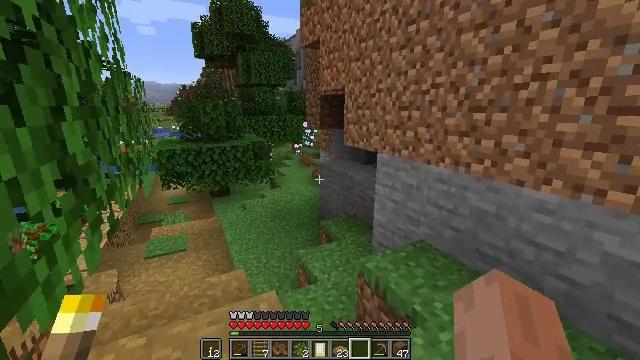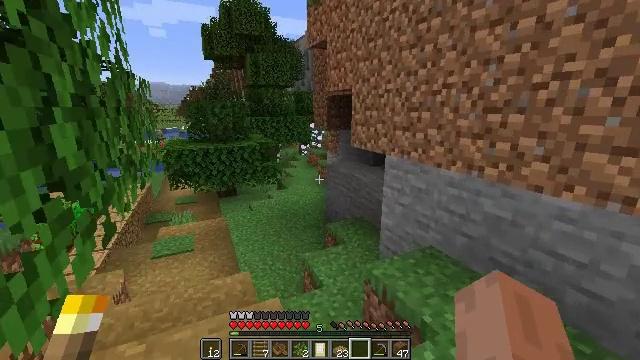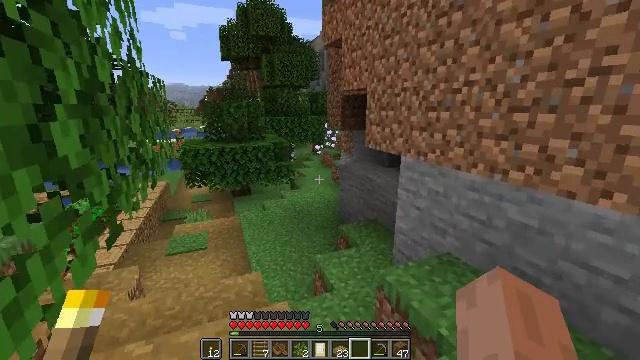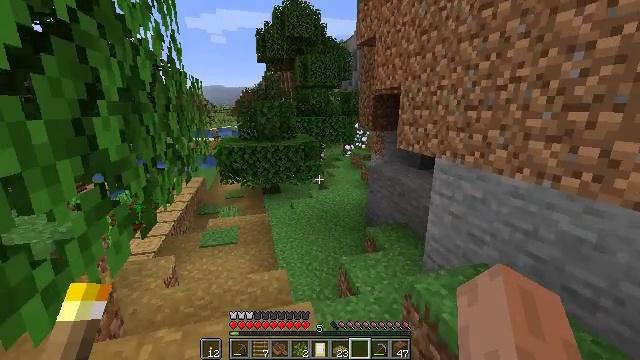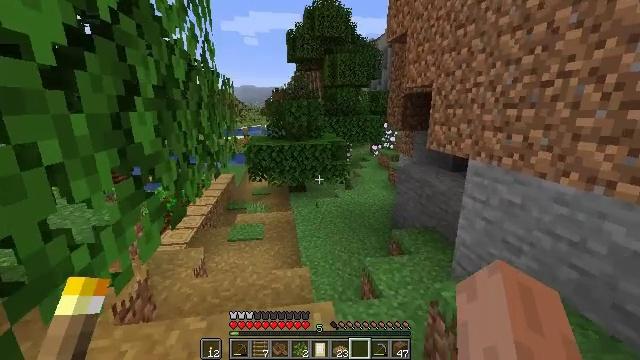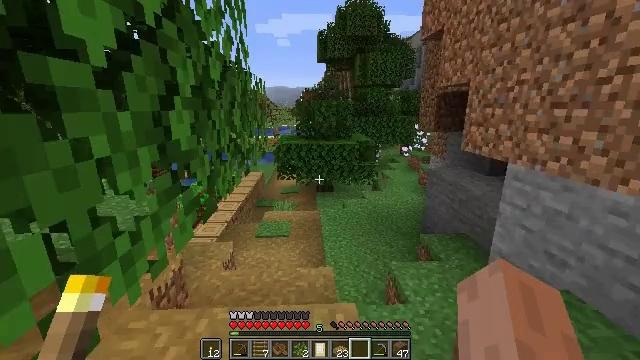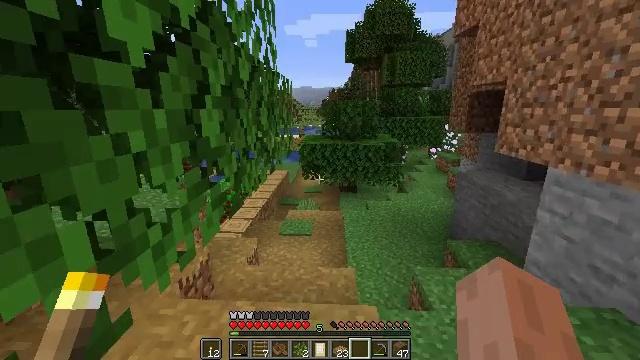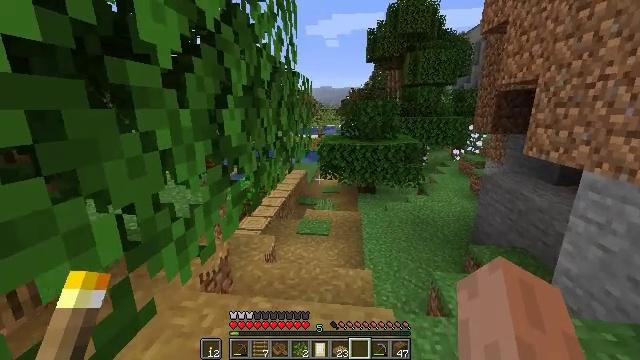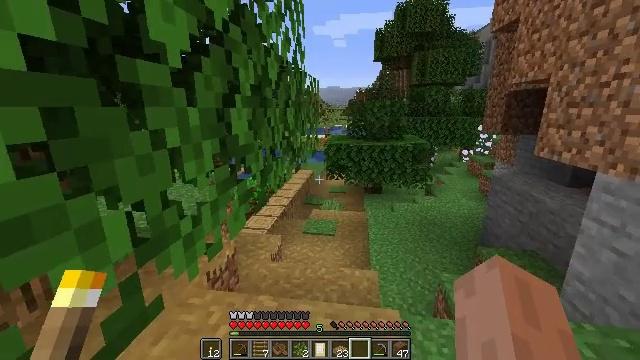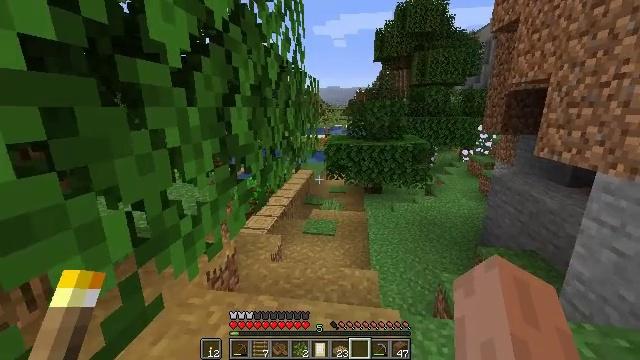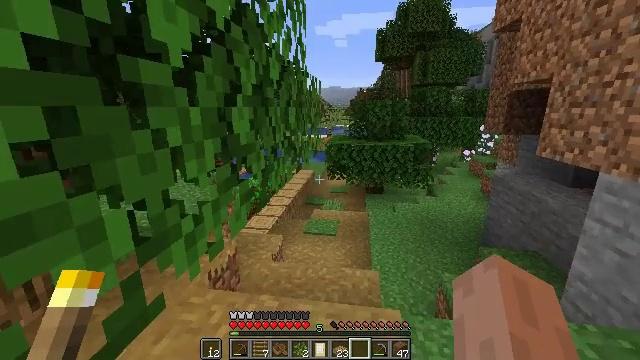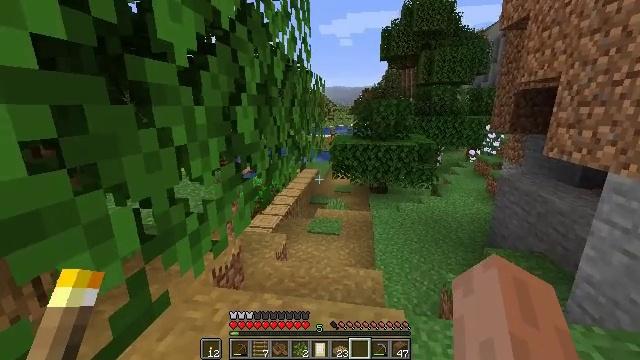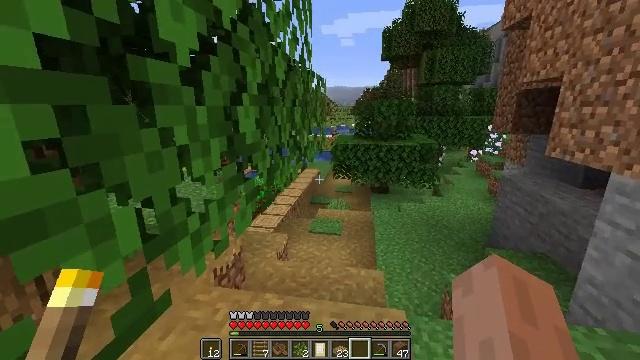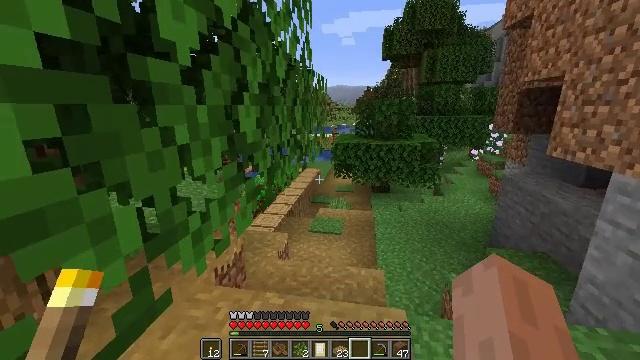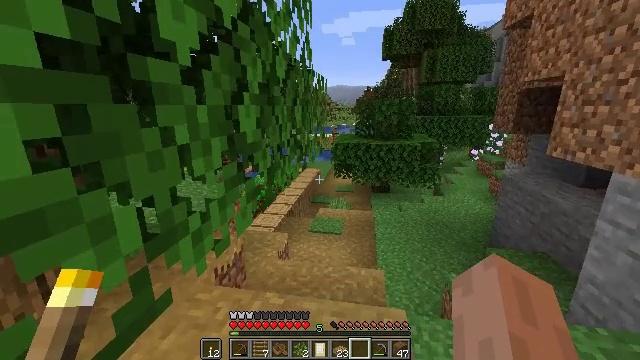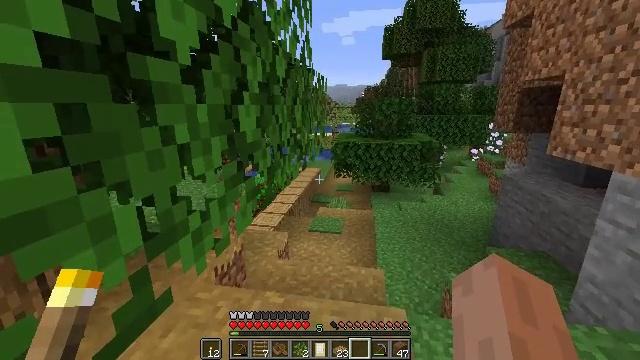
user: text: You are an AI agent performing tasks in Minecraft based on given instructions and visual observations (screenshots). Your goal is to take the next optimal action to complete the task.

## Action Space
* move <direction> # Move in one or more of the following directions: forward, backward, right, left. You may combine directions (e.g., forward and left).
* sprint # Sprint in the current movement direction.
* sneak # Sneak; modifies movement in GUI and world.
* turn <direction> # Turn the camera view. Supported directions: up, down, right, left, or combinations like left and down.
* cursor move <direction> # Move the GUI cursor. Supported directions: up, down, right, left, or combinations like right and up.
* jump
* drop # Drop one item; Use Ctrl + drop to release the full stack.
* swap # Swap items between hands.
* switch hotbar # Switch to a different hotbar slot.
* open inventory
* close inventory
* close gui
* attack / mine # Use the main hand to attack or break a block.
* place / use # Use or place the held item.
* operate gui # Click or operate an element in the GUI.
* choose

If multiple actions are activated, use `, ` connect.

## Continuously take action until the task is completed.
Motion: motion action
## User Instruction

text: Mine the cauldron block.
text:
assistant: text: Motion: turn left
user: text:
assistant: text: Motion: turn left
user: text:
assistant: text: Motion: turn left
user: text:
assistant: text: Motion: turn left
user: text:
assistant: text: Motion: turn left
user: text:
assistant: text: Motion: turn left
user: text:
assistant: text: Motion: turn left
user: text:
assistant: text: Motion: turn left
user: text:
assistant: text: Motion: no_op
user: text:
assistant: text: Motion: no_op
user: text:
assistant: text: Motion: no_op
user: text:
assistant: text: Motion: no_op
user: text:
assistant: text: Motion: no_op
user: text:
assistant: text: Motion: no_op
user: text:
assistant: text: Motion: no_op
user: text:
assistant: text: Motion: no_op
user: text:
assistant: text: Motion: no_op
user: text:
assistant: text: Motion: turn left
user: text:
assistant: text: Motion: move forward, turn left and down
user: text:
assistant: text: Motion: move forward, turn left and down
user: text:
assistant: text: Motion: move forward, turn left and down
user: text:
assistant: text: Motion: move forward, turn left
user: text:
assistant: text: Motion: move forward, turn left
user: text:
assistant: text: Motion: move forward, turn left
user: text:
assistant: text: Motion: move forward
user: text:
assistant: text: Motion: move forward
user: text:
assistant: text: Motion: move forward
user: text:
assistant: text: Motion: move forward
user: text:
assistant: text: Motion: move forward
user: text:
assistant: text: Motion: move forward